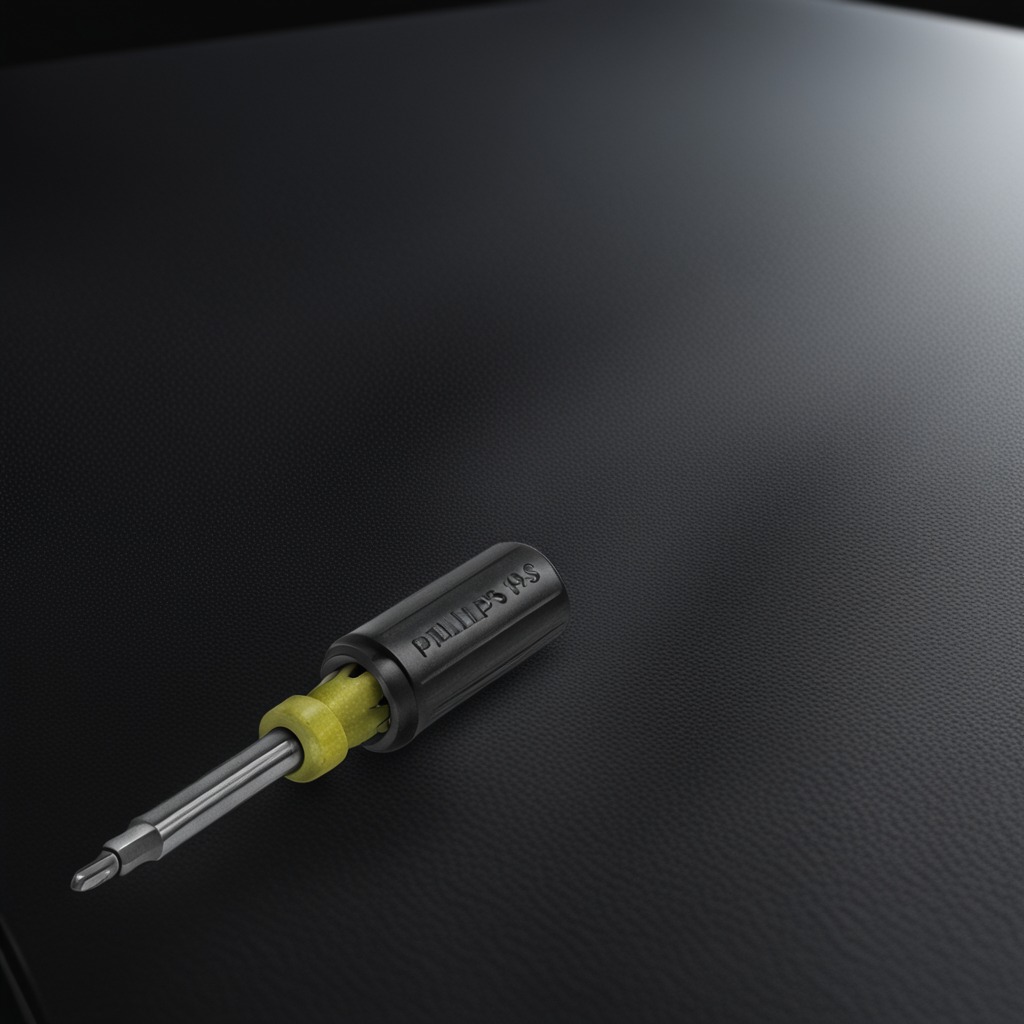
A screwdriver is lying on a clean granite tabletop inside a workshop at night.